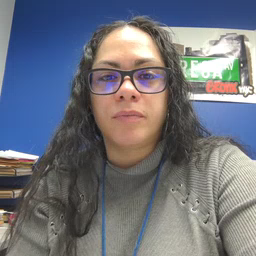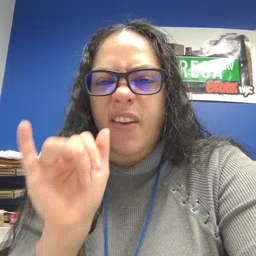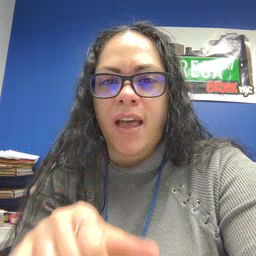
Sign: that